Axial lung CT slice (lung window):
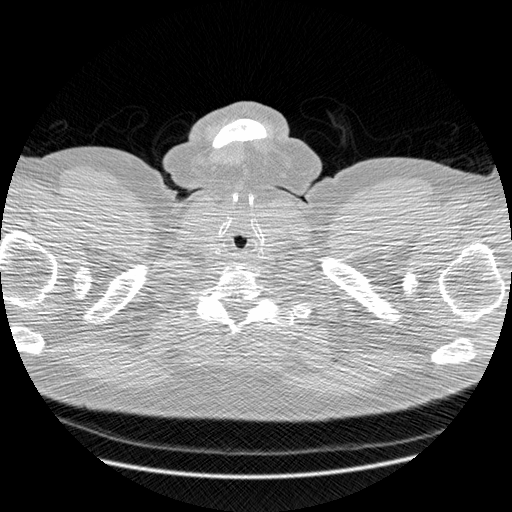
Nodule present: no